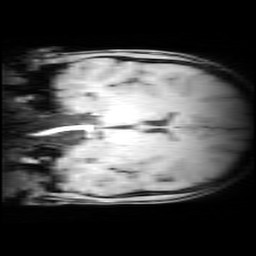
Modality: MP2RAGE
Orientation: coronal
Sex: female
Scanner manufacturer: siemens
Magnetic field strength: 3 T
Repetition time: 5 s
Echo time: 0.00355 s